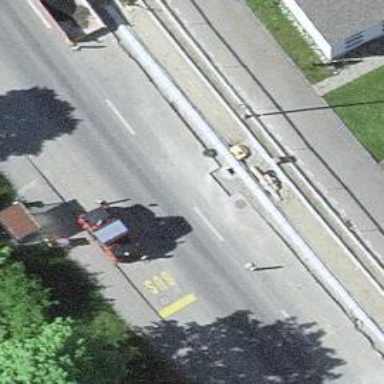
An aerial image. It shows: Platform for public transport on the road.